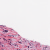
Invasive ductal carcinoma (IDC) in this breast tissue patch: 1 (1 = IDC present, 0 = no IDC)